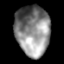
Tissue: lung
Cell type: T cells
Senescence score: 0.1296
Nuclear area (px): 1695
Mean DAPI intensity: 136.217